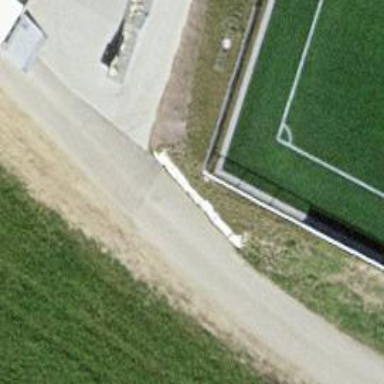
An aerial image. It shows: Chain link fence is in the scene.